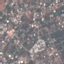
Land use / land cover: Residential